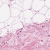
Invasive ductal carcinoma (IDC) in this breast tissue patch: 0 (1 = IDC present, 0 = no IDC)